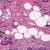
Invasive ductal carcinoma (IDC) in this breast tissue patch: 1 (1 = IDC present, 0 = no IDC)